Aerial crown-view tile of a tropical tree (Barro Colorado Island, Panama), acquired 20250217:
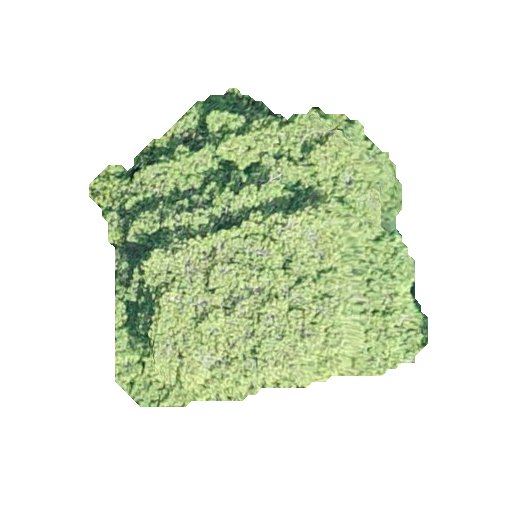
Species: Virola surinamensis
GBIF accepted scientific name: Virola surinamensis
Crown area: 116.042 m²